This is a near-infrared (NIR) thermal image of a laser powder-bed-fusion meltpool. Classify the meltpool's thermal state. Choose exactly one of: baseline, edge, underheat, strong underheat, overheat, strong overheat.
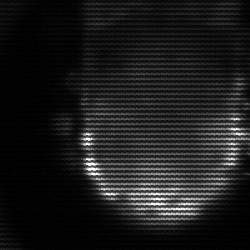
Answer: baseline